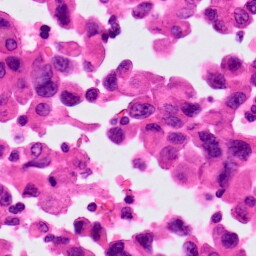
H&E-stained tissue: Lung